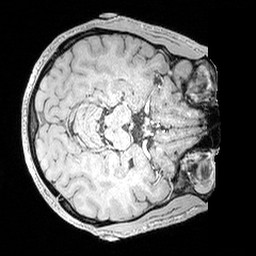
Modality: MP2RAGE
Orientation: axial
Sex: male
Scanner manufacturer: siemens
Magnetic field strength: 3 T
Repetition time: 5 s
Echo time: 0.00292 s